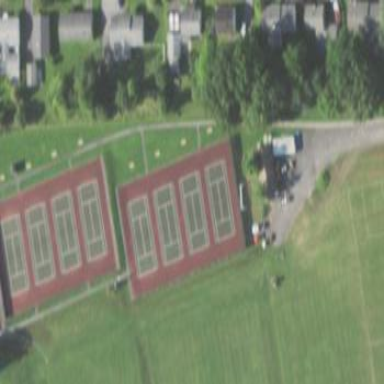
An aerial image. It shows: Tennis court in leisure pitch.